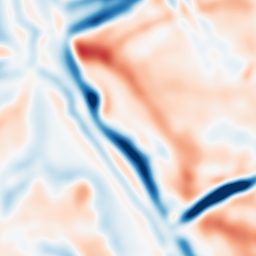
Category: multiscale
Decomposition family: dog
Decomposition parameters: sigma_low: 5
sigma_high: 5
Upsampling method: bspline
Upsampling parameters: scale: 4
Upsampling scale: 4